【题型】解答题　【知识点】解析几何　【难度】easy
在平面直角坐标系 $xOy$ 中，$\triangle ABC$ 的顶点 $A(3,3)$，$B(2,1)$，$B$，$C$ 关于原点 $O$ 对称。

(1) 求 $BC$ 边上的高所在直线的点法式方程；

(2) 已知过点 $B$ 的直线 $l$ 平分 $\triangle ABC$ 的面积，求直线 $l$ 的一般式方程。
【解答】
【答案】(1) $2(x - 3) + 1 \times (y - 3) = 0$

(2) $y - 1 = 0$

【分析】（1）先求得 $BC$ 的斜率，从而得到 $BC$ 边上高所在直线的法向量，进而得解；

（2）先判断出直线 $l$ 经过边 $AC$ 的中点，进而求得直线 $l$ 的方程。

【详解】（1）因为 $B$，$C$ 关于原点 $O$ 对称，$B(2,1)$，
所以 $C(-2,-1)$，则 $k_{BC} = \dfrac{1 - (-1)}{2 - (-2)} = \dfrac{1}{2}$，

所以 $BC$ 边上高所在直线的法向量为 $(2,1)$，又 $A(3,3)$，

所以 $BC$ 边上高所在直线的点法式方程为 $2(x - 3) + 1 \times (y - 3) = 0$。

（2）因为过点 $B$ 的直线 $l$ 平分 $\triangle ABC$ 的面积，又 $A(3,3)$，$C(-2,-1)$，

所以直线 $l$ 经过边 $AC$ 的中点 $\left(\dfrac{1}{2},1\right)$，

又 $B(2,1)$，所以直线 $l$ 的方程为 $y = 1$，即 $y - 1 = 0$。
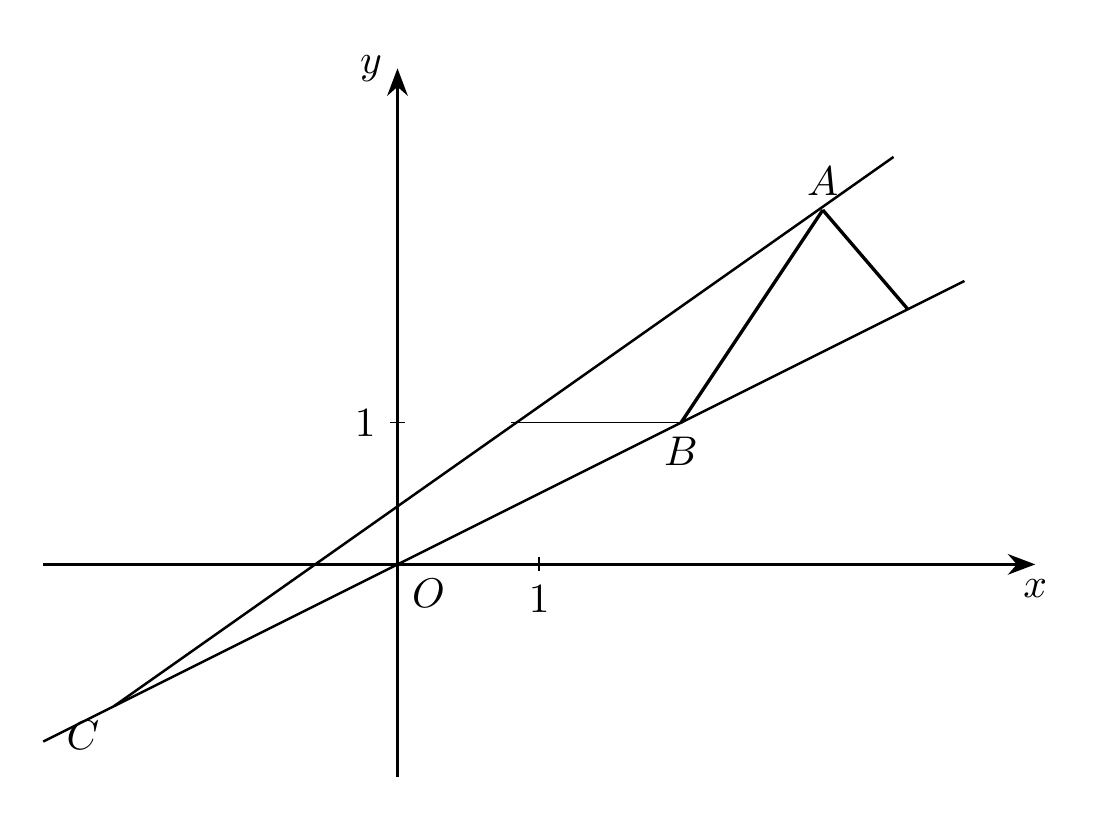